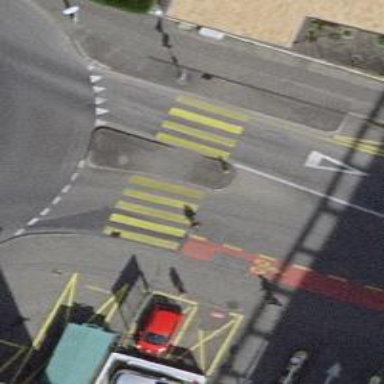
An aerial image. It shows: Marked zebra crossing with island in the middle.